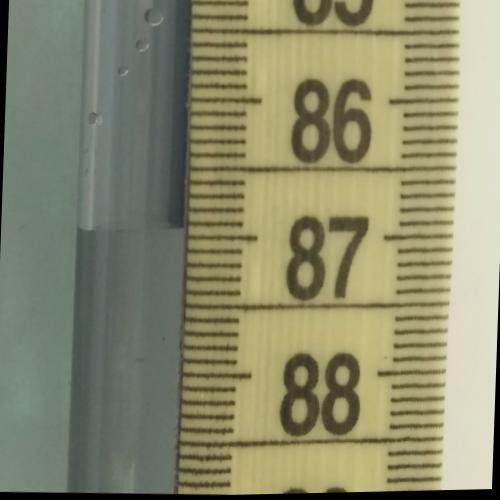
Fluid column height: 86.9 cm